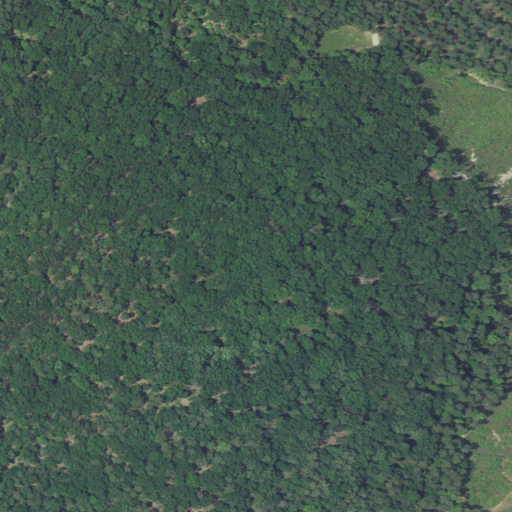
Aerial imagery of mountain in North Carolina named Shelter Mountain containing deciduous forest, evergreen forest, mixed forest, and shrub